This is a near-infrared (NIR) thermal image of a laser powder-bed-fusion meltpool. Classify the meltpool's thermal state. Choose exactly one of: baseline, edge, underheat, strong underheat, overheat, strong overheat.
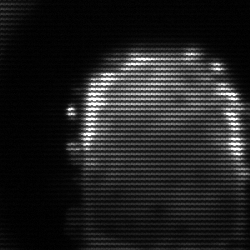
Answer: baseline